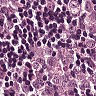
Metastatic tissue present: yes